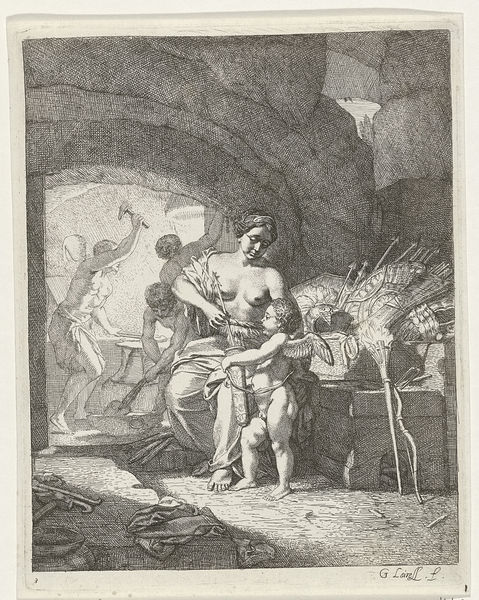
Titel: Venus vult de pijlenkoker van Amor
Künstler: Gerard de Lairesse
Standort: Amsterdam
Institution: Rijksmuseum
Schlagwörter: felsen, feuer, flügel, mann, nackt, brust, frau, steine, kind, höhle, engel, putto, bogen, grafik, vulkan, nakt, druck, waffen, rüstung, handwerk, hammer, venus, köcher, pfeil, pfeile, schmied, schmiede, hephaistos, schmieden, gesellen, gehilfen, ambos, g., sbrust